Interaction volume radius: 5 \u00c5
Interaction volume height: 15 \u00c5
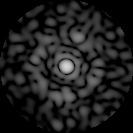
Disorder parameter: 0.8266